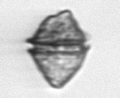
Label: Kryptoperidinium_triquetrum